Question:
What I need is
1. B column values (red) should be calculated by Excel without VBA
2. A column (Conf. Level) has the criteria values per row
3. In each row, B column's related cell must print the 1st same row cell's column title that is >= than related criteria value
For example:
> B2 prints 0 since C2 is the 1st value that is >= than A2B3 prints 2 since E3 is the 1st value that is >= than A3
I've read the Q&A in this site with excel, indexing, match tags and tried something but I couldn't achieve more than #N/A. I've also read Microsoft excel help pages for 'Index()' and 'Match()' functions.
I have tons of rows in real case (not only 3 data rows).
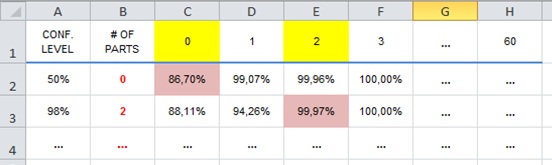
Answer: Try this one in 'B2':
'''
=SMALL(IF(C2:F2>A2,$C$1:$F$1),1)
'''
This is an , so type the formula then press ++. Curly brackets will automatically appear at the start and end of the formula. Then drag formula down.
If there is no value greater than 'A2', 'SMALL' returns '#NUM!'